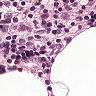
Metastatic tissue present: no